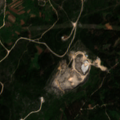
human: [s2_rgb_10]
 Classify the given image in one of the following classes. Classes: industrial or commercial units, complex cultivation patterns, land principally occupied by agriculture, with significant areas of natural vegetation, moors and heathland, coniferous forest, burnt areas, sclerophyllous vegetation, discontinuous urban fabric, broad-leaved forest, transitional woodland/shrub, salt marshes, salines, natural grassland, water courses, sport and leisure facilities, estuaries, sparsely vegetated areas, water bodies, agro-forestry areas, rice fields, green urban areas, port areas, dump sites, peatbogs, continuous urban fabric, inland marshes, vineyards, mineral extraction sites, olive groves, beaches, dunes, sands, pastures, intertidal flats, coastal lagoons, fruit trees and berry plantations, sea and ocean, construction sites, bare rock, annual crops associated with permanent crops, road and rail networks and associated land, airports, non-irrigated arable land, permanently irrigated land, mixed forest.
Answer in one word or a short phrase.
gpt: land principally occupied by agriculture, with significant areas of natural vegetation, mixed forest, sclerophyllous vegetation, transitional woodland/shrub